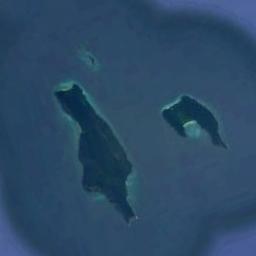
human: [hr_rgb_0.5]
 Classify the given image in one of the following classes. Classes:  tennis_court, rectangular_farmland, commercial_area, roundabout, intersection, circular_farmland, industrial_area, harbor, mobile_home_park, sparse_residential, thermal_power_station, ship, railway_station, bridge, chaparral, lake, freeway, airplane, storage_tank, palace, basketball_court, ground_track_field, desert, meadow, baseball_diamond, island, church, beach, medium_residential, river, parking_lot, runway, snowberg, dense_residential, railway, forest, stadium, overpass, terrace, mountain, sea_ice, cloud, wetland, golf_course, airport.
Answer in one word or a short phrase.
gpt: island